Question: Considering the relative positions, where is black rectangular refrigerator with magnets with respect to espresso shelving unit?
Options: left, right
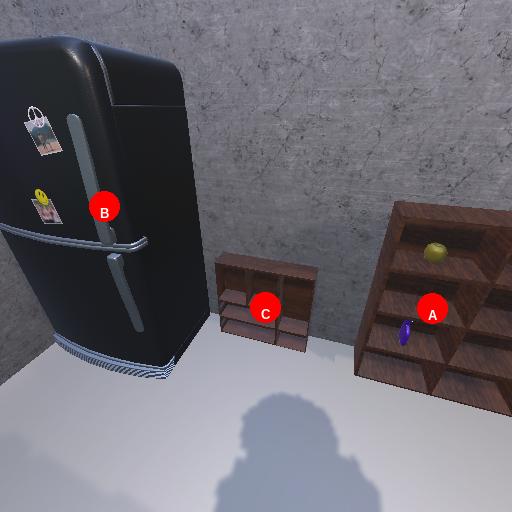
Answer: left